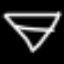
Label: diamond